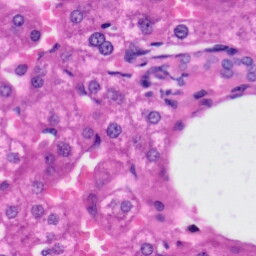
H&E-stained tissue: Liver